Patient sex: F
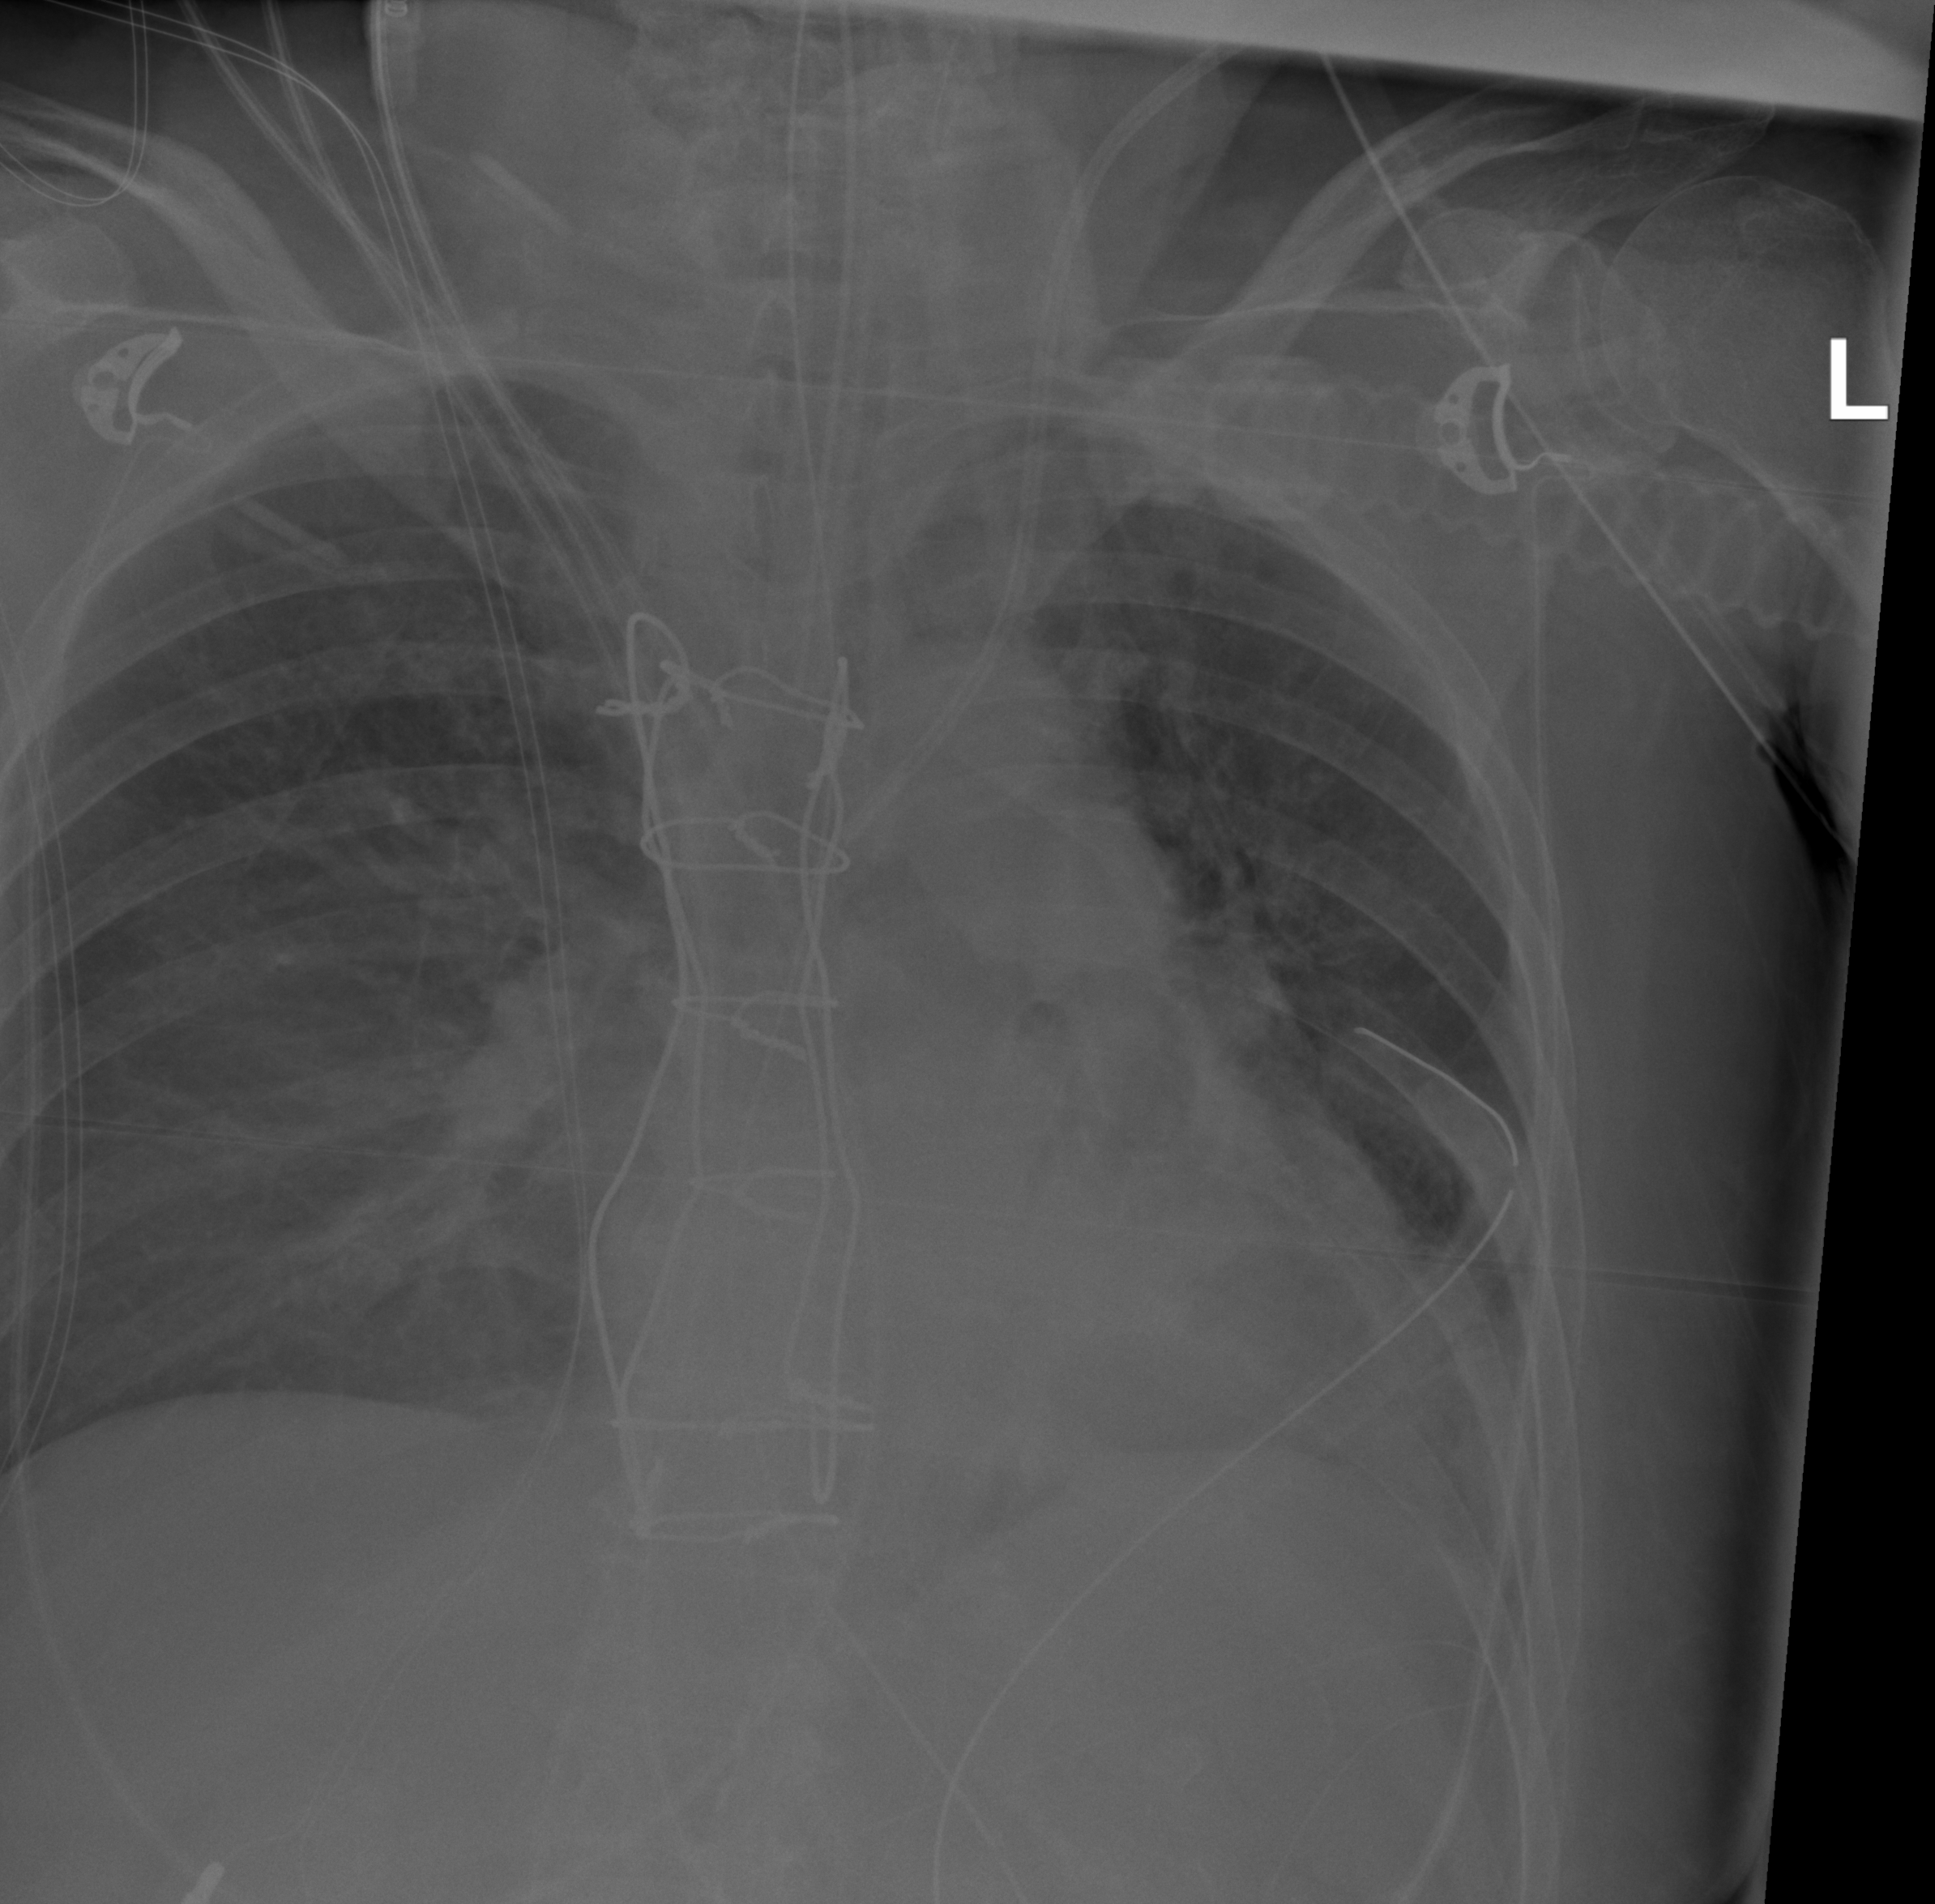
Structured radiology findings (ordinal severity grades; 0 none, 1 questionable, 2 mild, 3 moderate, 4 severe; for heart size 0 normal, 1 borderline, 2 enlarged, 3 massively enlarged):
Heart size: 2
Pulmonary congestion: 2
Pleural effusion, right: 0
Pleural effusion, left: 2
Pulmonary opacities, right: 0
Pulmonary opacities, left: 0
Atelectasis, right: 2
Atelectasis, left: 2